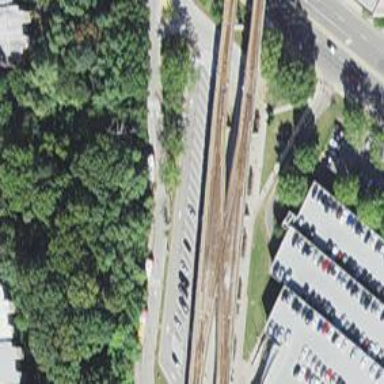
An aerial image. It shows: Bridge with electrified rails.